Aerial crown-view tile of a tropical tree (Barro Colorado Island, Panama), acquired 20250818:
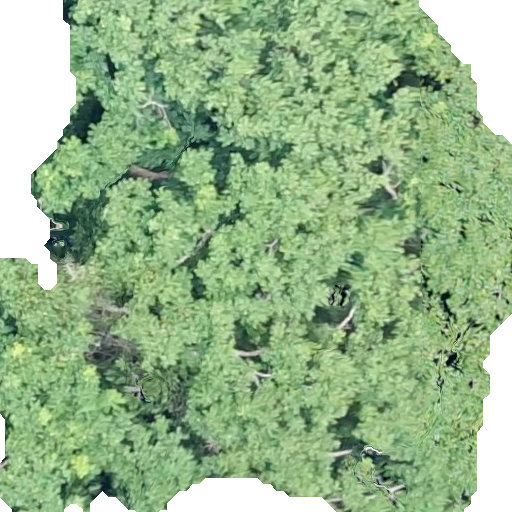
Species: Anacardium excelsum
GBIF accepted scientific name: Anacardium excelsum
Crown area: 376.988 m²